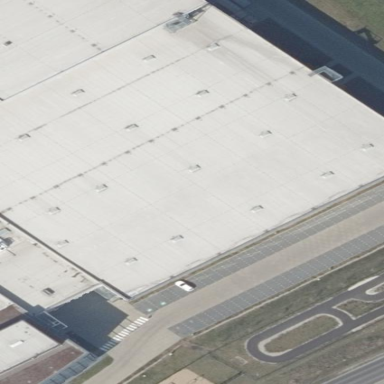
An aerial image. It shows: Commercial building.